Question: I have a cell array like this:

and I want to extract the index of 2 in this cell array so I used these lines of codes:
'''
for i = 1:size(idx,1)
if idx{i,1} ~= []
index = i;
end
end
'''
but the code doesn't work.I mean the debuger never enters if beacause it doesn't understand that 2 differs from [].why? and how do you suggest me to write the code?
note that the character will not always be 2 and it may occur in other indexes too.
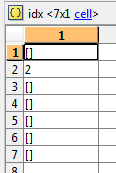
Answer: In Matlab, [] means empty, thus:
'''
for i = 1:size(idx,1)
if ~isempty(idx{i,1})
index = i;
end
end
'''